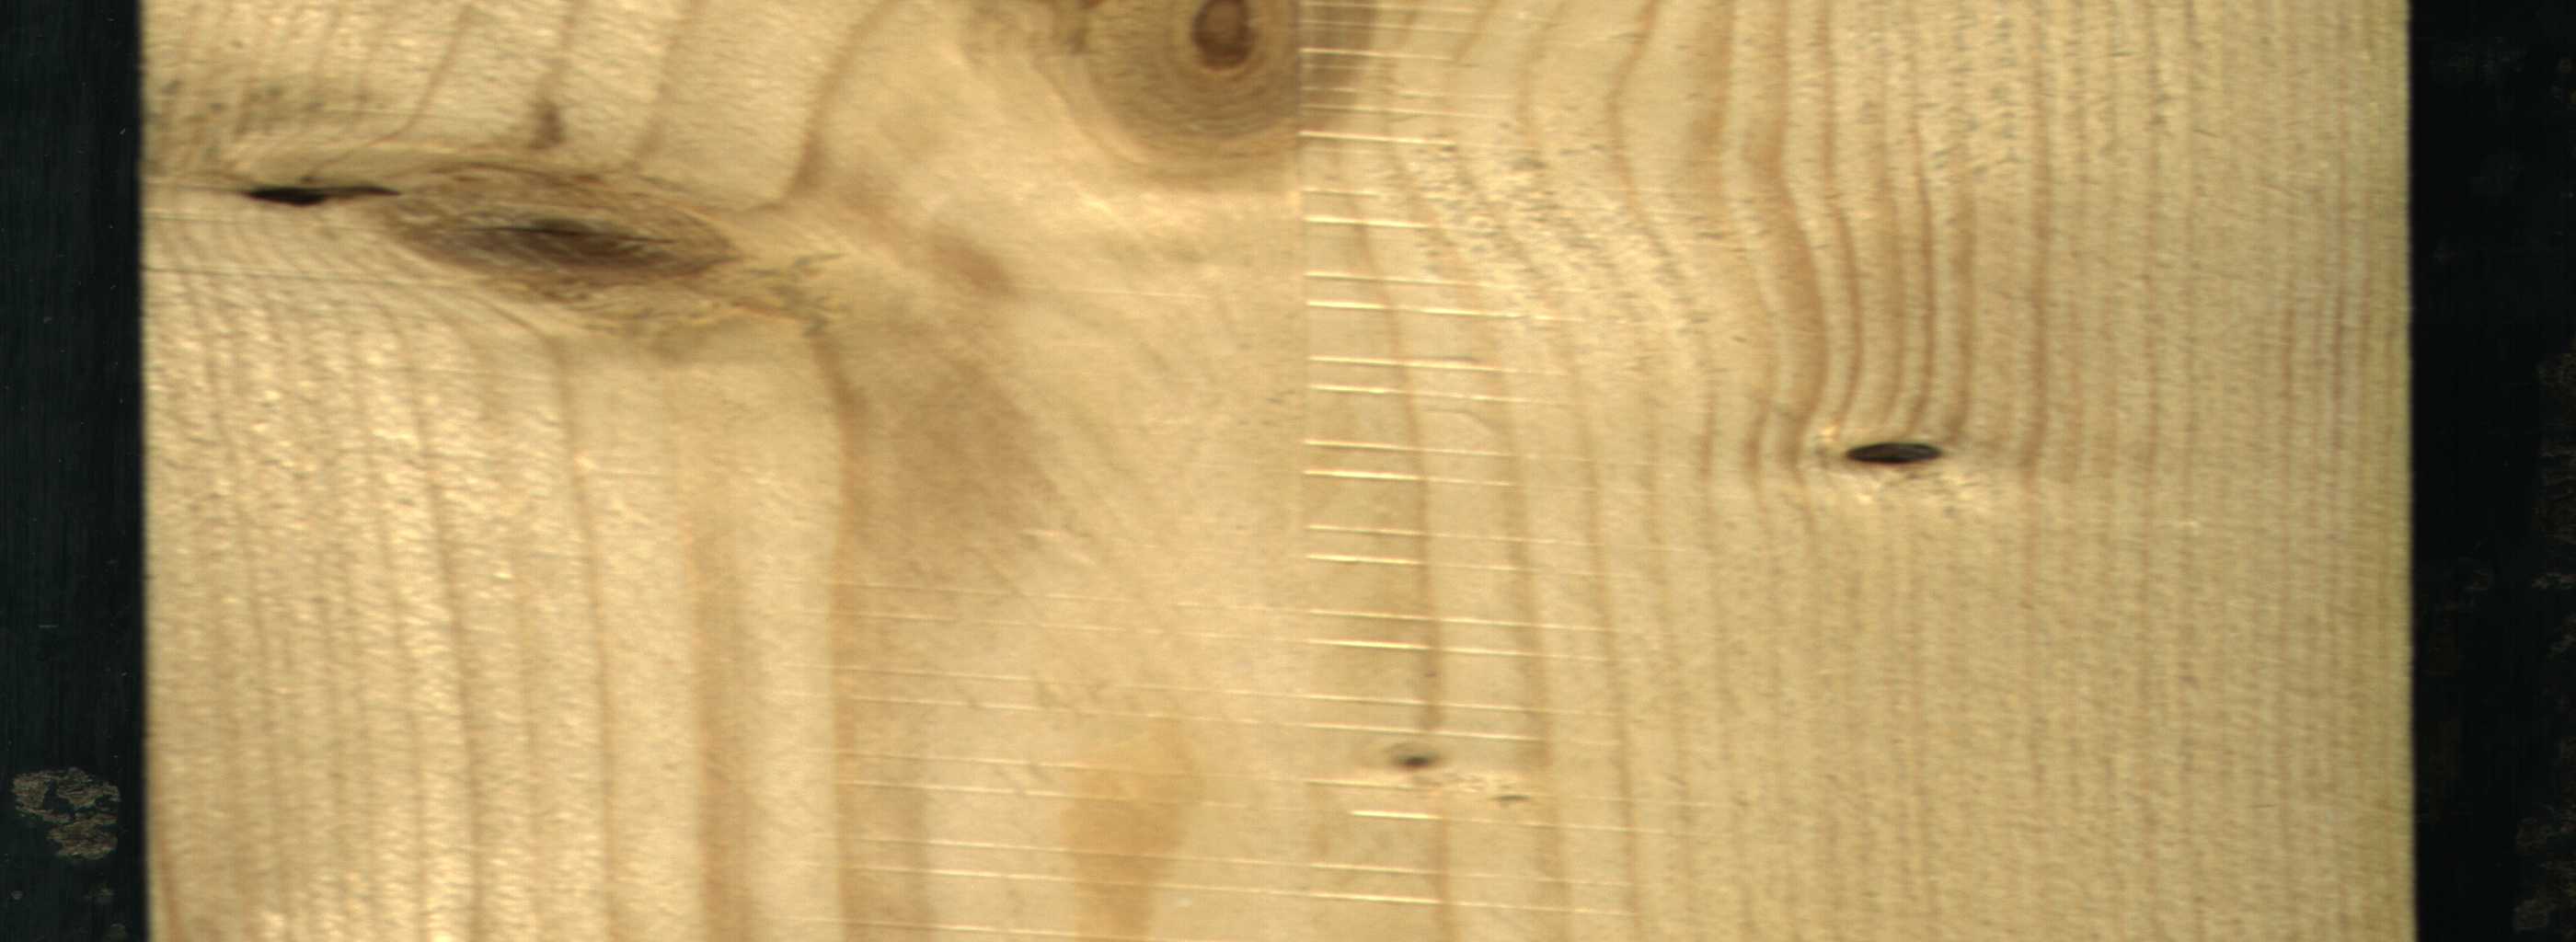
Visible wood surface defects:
Dead_Knot
Dead_Knot
Live_Knot
Live_Knot